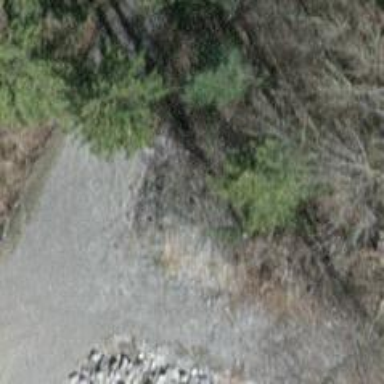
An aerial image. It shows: Retaining wall.